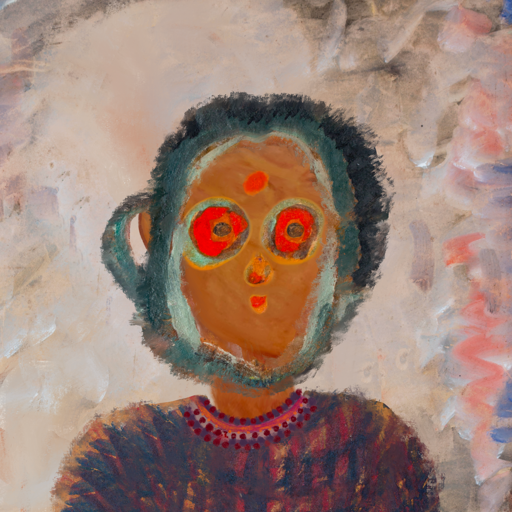
Background: Roy_Bahadur, Head And Neck Front: Pious_Lady, Face Front: Sisters, Bust: In_The_Sun, Hair Front: Boggyland, Head Accessory: Blank, Second Necklace: Blank, Necklace: Roy_Bahadur, Baby: Blank